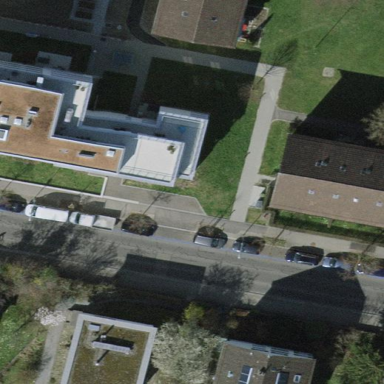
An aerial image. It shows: Parking lane for vehicles.